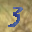
Label: 3